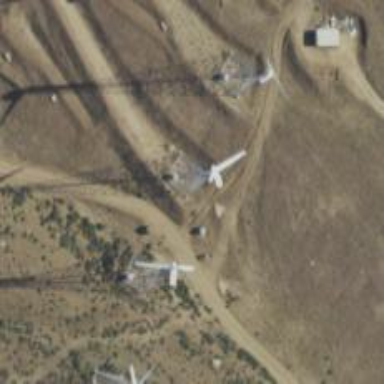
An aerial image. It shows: Wind power generator with wind turbines.